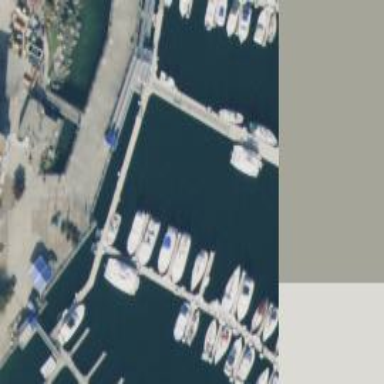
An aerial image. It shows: Pier with mooring facilities.